Question: I'm making some web features. But I have one problem.
I wanted to create several html structures that added vue directives with v-html, but I couldn't.
So, How can I render vue directives with v-html?
Of course I know this can cause xss vulnerability, but I will filter any critical tags so I don't care.
please share your tips!!
1. I already use Vue.compile function. But, it supports only full build and this don't match with my case.
2. <button @click="go()">go</button> this is what i want to make using v-html. But @click directive is not rendered...
'App.vue'

But go button couldn't call go function.
---
'''
<template>
<div id="app">
<input type="text" v-model="name" />
<p v-html="name"></p>
<!-- Below tag is what i want to make using v-html -->
<!-- <button @click="go()">gogo</button> -->
</div>
</template>
<script>
// import HelloWorld from './components/HelloWorld.vue'
export default {
name: 'app',
data:function(){
return {
name:'',
}
},
methods:{
go(){
alert('hi');
}
}
}
</script>
<style>
#app {
font-family: 'Avenir', Helvetica, Arial, sans-serif;
-webkit-font-smoothing: antialiased;
-moz-osx-font-smoothing: grayscale;
text-align: center;
color: #2c3e50;
margin-top: 60px;
}
</style>
'''
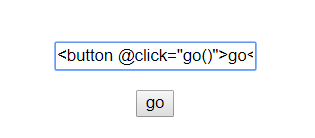
Answer: What you try to achieve is to compile a string as a Vue.js template component. You can use the ':is' directive to refer a dynamic component, and bind your local stringified data and functions from this dynamic component to your main Vue instance or component.
i.e:
'''
<div id="app">
<div :is="dynamicComponent"></div>
</div>
'''
'''
new Vue({
el: "#app",
data: {
template: '<button @click="sharedFun()">{{ sharedValue }}</button>',
sharedValue: 'this is a shared value'
},
computed: {
dynamicComponent() {
let f_sharedFunWithContext = typeof this.sharedFunWithContext === 'function'
? this.sharedFunWithContext
: () => {}
return {
template: this.template,
// redirect every shared data here
data: () => {
return {
sharedValue: this.sharedValue
}
},
// redirect every shared methods here
methods: {
sharedFun: () => {
return this.sharedFun()
},
sharedFunWithContext(params) {
// 'this' contains dynamic component context
return f_sharedFunWithContext(params);
}
}
}
}
},
methods: {
sharedFun() {
alert('do some secure stuff on root instance')
},
sharedFunWithContext() {
alert('do some secure stuff on root instance')
}
}
})
'''
JSFiddle implementation: <URL>